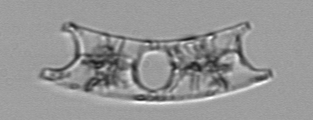
Label: Eucampia